Question: I am working with Asp.Net 3.5 and Ext.Net 1.0.
I had created One Master Page(Site.master) and one content page(User.aspx) in my Application and I am loading one page(UserManager.aspx) into content page
If I put normal HTML tags into UserManager.aspx that works fine but if i put EXt.NET controls in it I wont work..
'''
<ext:Panel ID="Panel6" runat="server" Region="Center" CollapseMode="Mini" Margins="0 0 4 4">
<Content>
<asp:ContentPlaceHolder ID="cntMainCenter" runat="server">
</asp:ContentPlaceHolder>
</Content>
</ext:Panel>
'''
'''
<ext:ButtonGroup ID="ButtonGroup1" runat="server" Title="" Columns="3">
<Items>
<ext:SplitButton ID="SplitButton1" runat="server"
Text="Users" IconCls="add" IconAlign="Top"
ArrowAlign="Bottom" Width="60" Scale="Large" RowSpan="3">
<Listeners>
<Click Handler="#{panel}.load('UserManager.aspx');" />
</Listeners>
</ext:SplitButton>
</Items>
</ext:ButtonGroup>
'''
I am .
'''
<asp:Content ID="Content2" ContentPlaceHolderID="cntMainCenter" runat="server">
<ext:Panel runat="server" ID="panel" BodyBorder="false" Border="true" Title="Panel" >
<Items>
</Items>
</ext:Panel>
</asp:Content>
'''
'''
<%@ Page Language="C#" AutoEventWireup="true" CodeBehind="test.aspx.cs" Inherits="SPA_SCHEDULER.test" %> <%@ Register Assembly="Ext.Net" Namespace="Ext.Net" TagPrefix="ext" %>
<!DOCTYPE html PUBLIC "-//W3C//DTD XHTML 1.0 Transitional//EN" "http://www.w3.org/TR/xhtml1/DTD/xhtml1-transitional.dtd">
<html xmlns="http://www.w3.org/1999/xhtml" > <head runat="server">
<title></title>
</head>
<body>
<ext:ResourceManager ID="ResourceManager1" runat="server">
</ext:ResourceManager>
<ext:Panel runat="server" Title="dfdf" Height="100" Width="100">
</ext:Panel>
</body>
</html>
'''
.

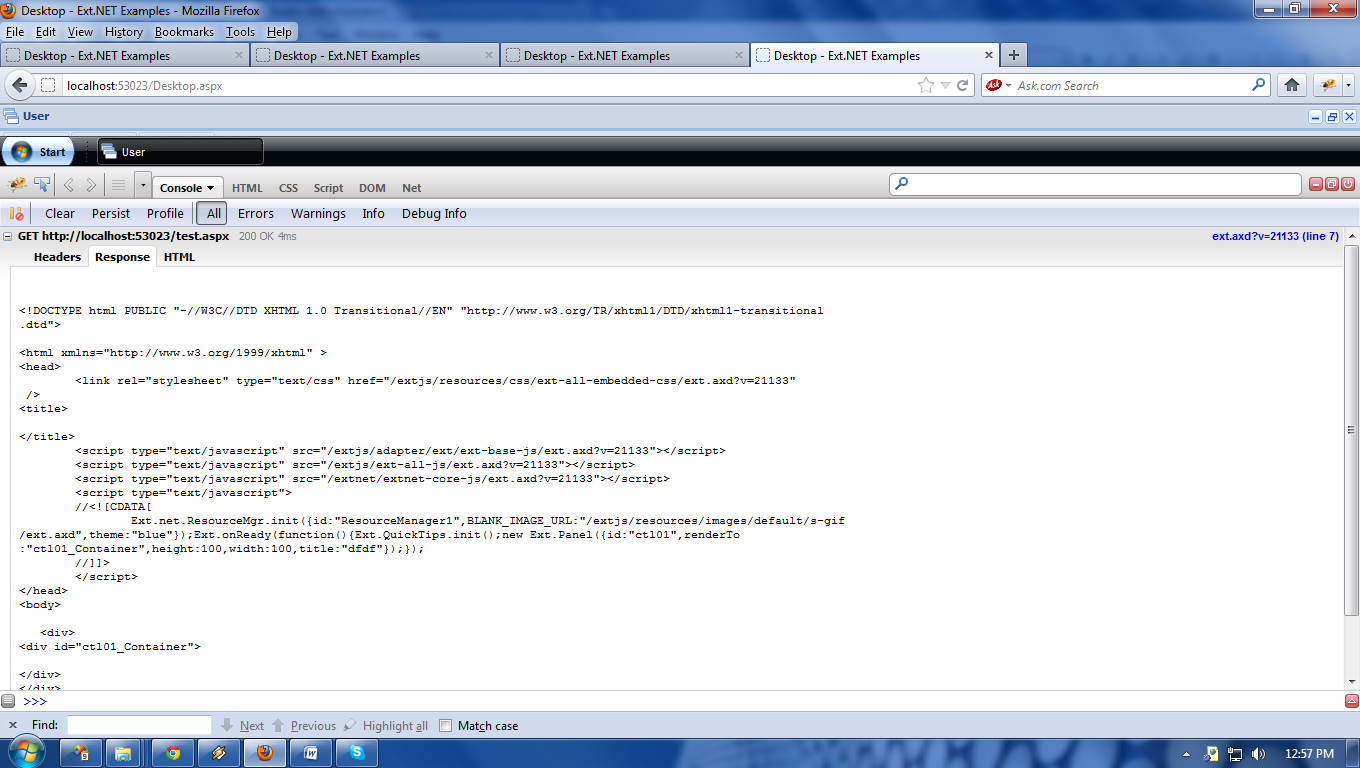
Answer: You have to use iFrame or Merge mode for this. <URL>
I recommend you use iFrame mode, it's simple and very easy to use.
For example try this:
'''
#{panel}.load({ url:"UserManager.aspx",scripts:true,mode:"iframe",showMask:true });
'''